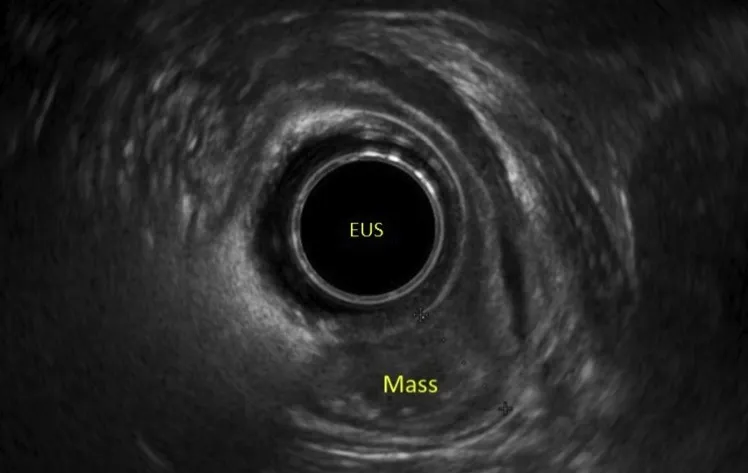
Endoscopic US showing T1 mass in the gastroesophageal junction.
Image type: radiology (ultrasound)